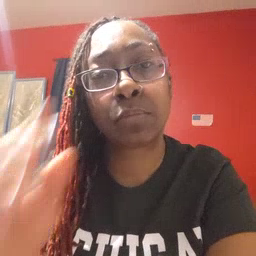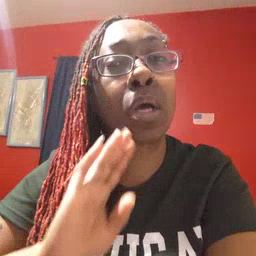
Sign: brown